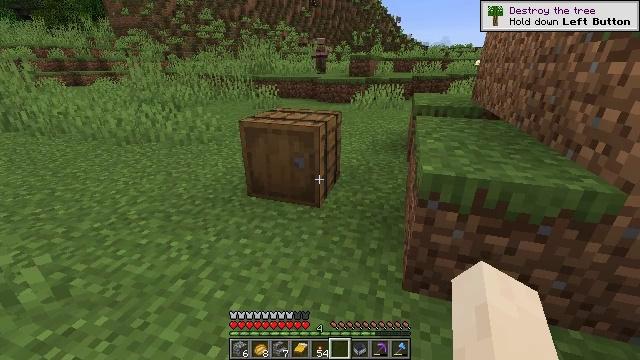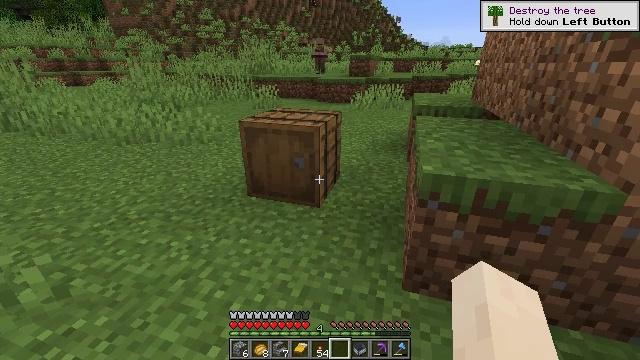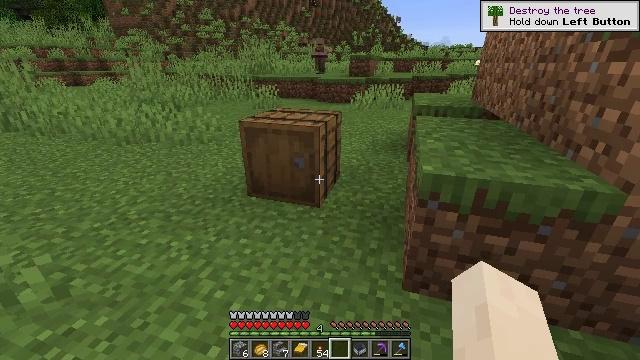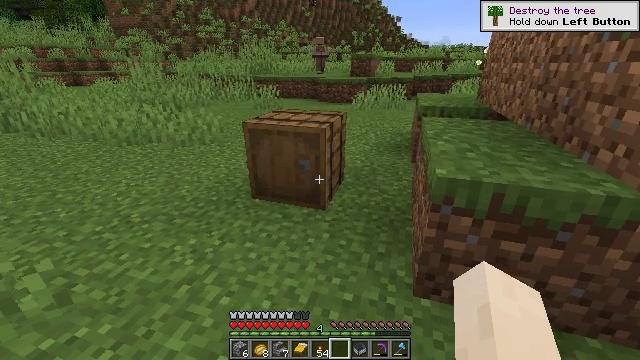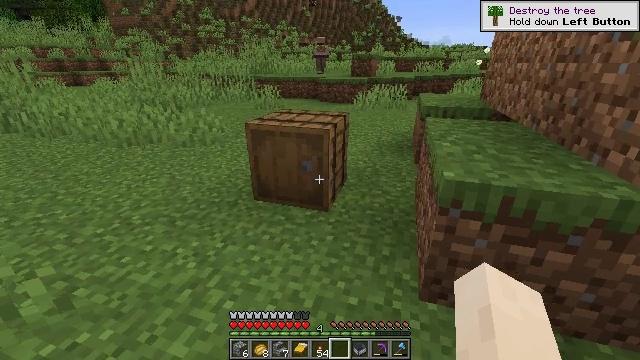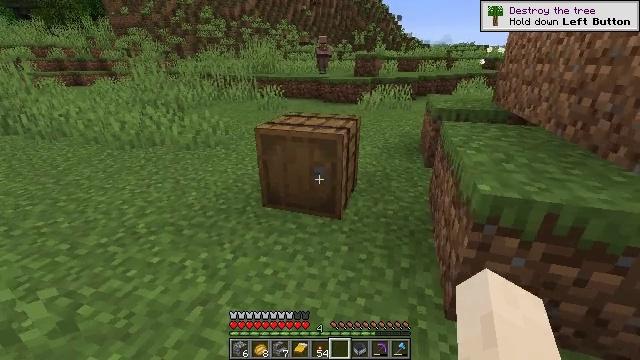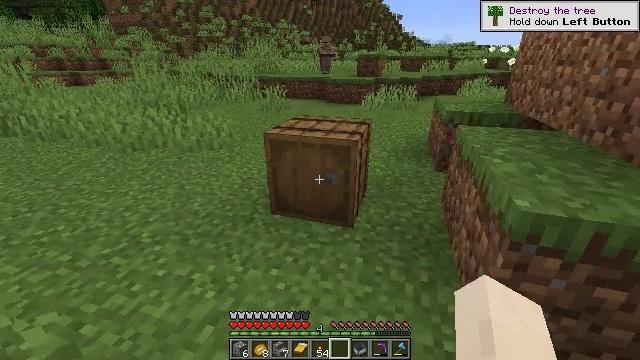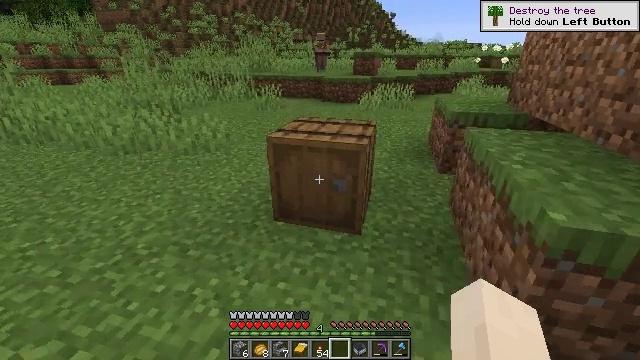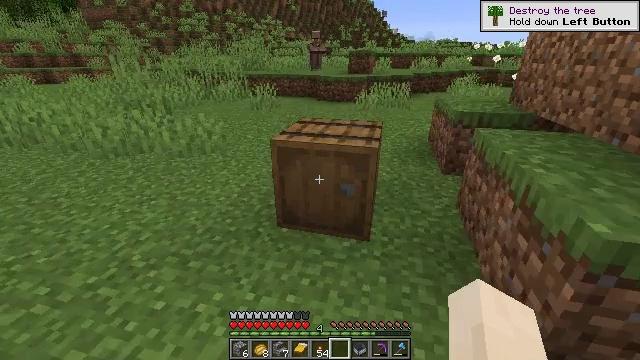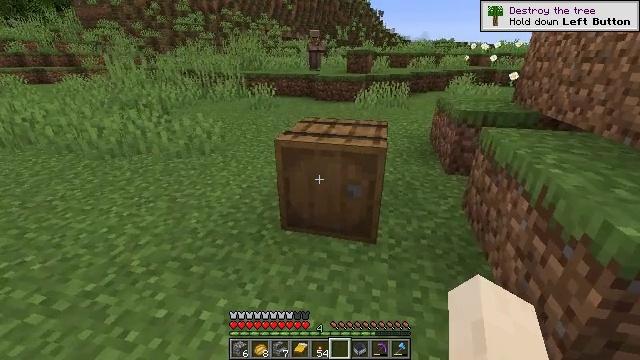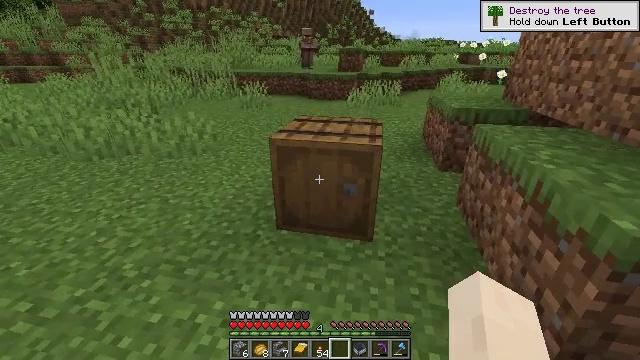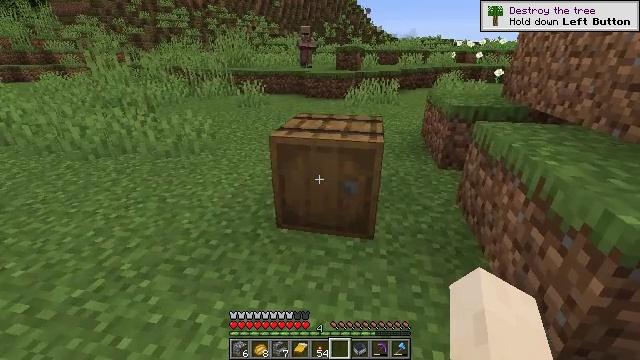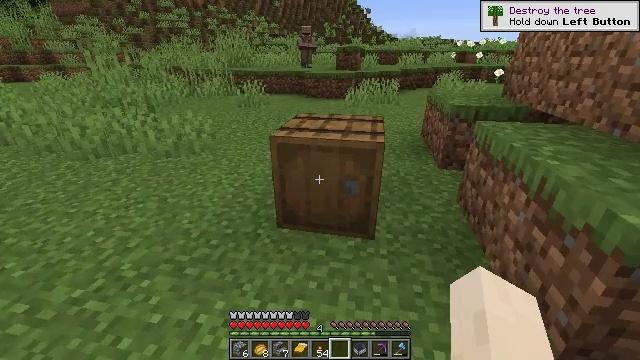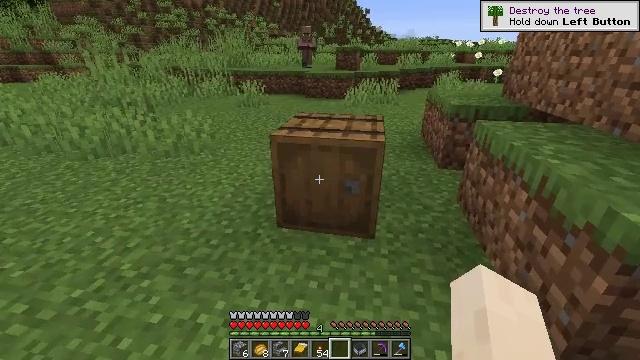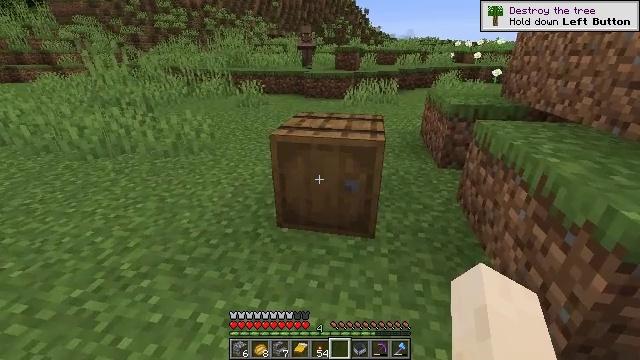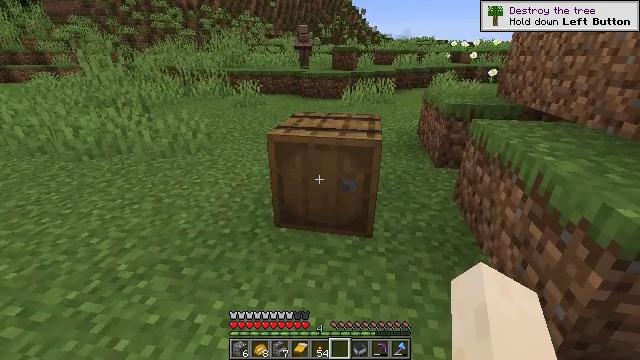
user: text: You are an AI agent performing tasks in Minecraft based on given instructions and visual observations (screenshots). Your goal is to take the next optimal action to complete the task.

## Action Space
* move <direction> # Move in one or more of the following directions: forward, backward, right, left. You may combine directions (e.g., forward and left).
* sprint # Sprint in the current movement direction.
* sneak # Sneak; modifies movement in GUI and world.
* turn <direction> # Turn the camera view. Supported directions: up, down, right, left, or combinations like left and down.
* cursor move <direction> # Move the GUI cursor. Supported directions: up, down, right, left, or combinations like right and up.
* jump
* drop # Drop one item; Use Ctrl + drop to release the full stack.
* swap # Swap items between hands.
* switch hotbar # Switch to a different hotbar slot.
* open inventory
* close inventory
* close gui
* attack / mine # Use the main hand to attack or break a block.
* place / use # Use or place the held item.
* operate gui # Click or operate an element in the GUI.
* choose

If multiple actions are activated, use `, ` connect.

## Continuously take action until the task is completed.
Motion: motion action
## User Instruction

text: Mine the barrel to retrieve its items.
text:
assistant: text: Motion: no_op
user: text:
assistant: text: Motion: no_op
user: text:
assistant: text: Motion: move forward and move left
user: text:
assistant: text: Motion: move forward and move left
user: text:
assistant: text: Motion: move forward and move left
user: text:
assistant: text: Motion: move forward and move left
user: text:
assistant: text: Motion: move forward and move left, turn right
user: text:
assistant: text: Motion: turn right
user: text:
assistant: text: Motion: no_op
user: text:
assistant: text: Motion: turn right
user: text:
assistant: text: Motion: no_op
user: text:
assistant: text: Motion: no_op
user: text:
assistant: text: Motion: no_op
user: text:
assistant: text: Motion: no_op
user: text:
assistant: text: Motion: no_op
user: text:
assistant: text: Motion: turn right
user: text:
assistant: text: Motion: turn right
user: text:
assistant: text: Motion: no_op
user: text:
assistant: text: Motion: no_op
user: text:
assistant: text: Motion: no_op
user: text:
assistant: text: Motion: no_op
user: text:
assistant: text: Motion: no_op
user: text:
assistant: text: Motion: no_op
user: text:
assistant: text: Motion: no_op
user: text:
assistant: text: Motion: no_op
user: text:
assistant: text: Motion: no_op
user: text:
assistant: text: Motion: no_op
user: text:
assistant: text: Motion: no_op
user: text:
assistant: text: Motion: no_op
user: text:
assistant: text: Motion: no_op